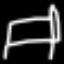
Label: bed